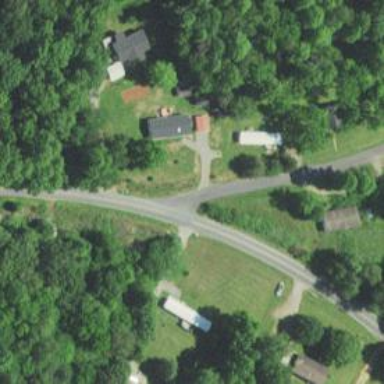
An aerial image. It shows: Residential road.